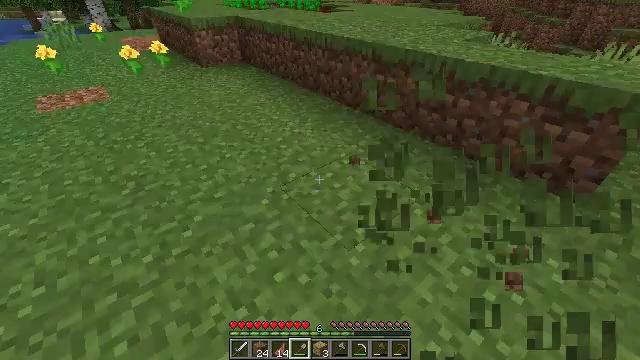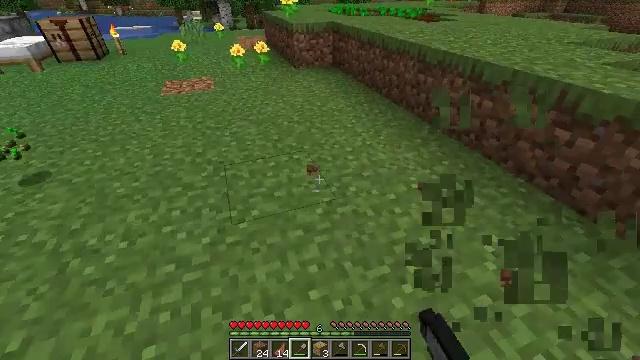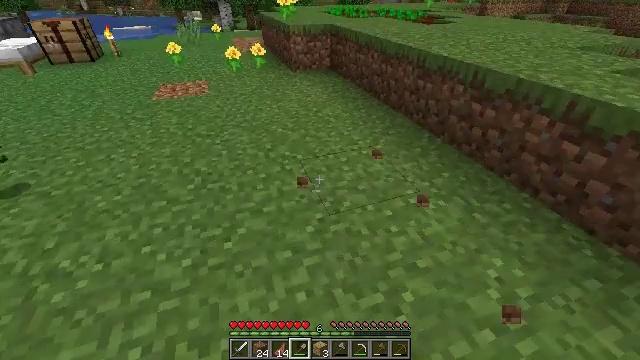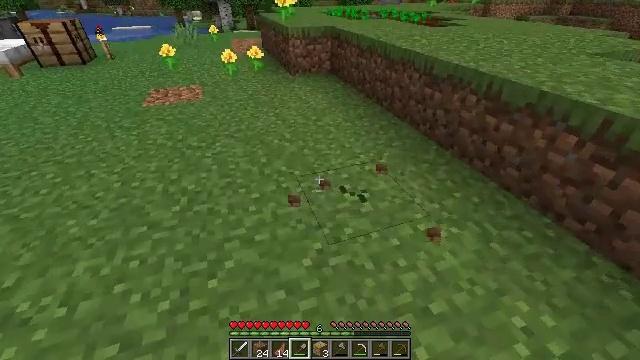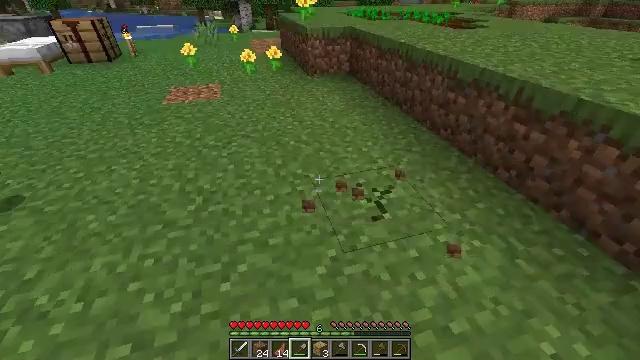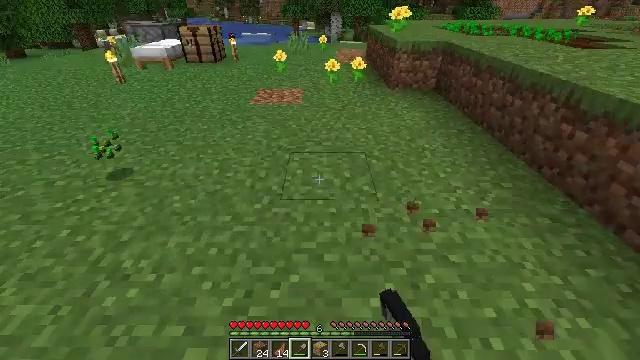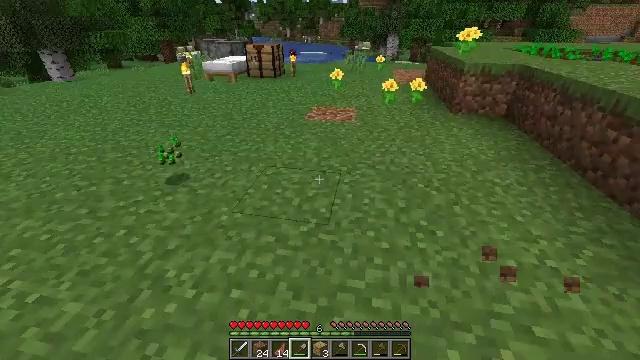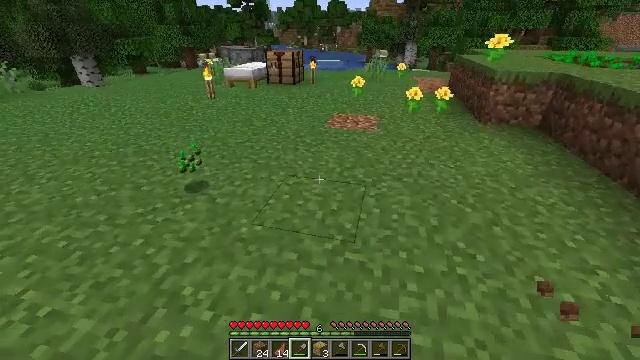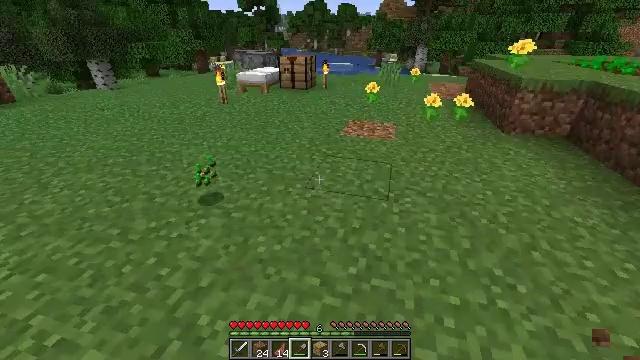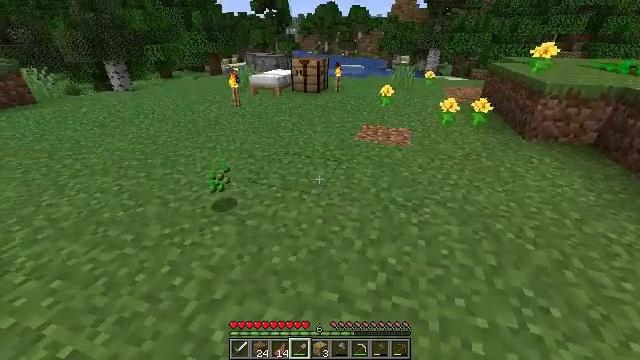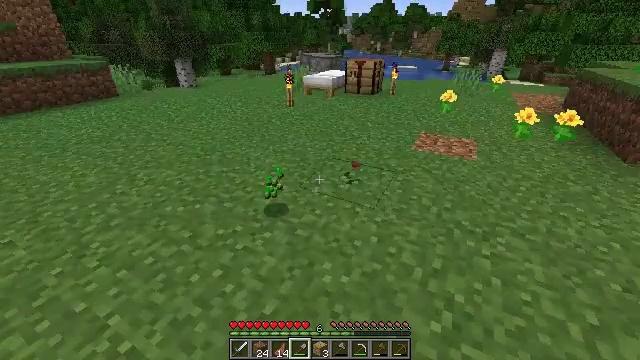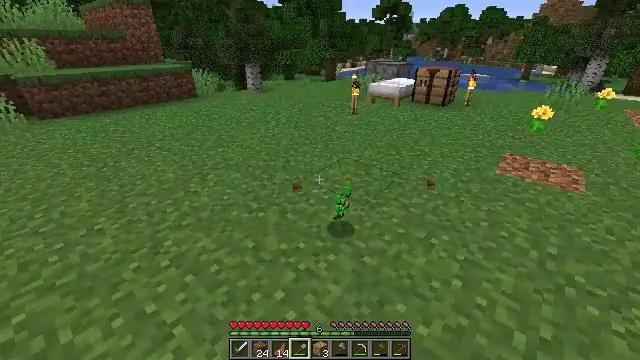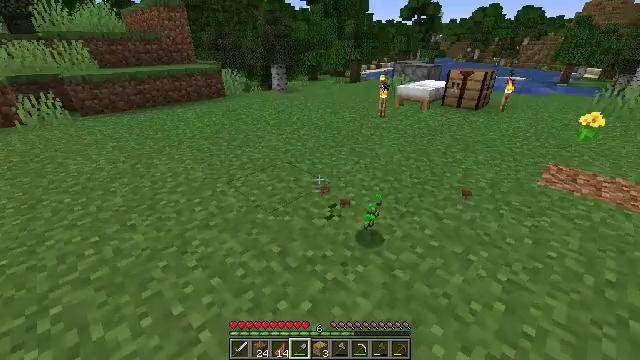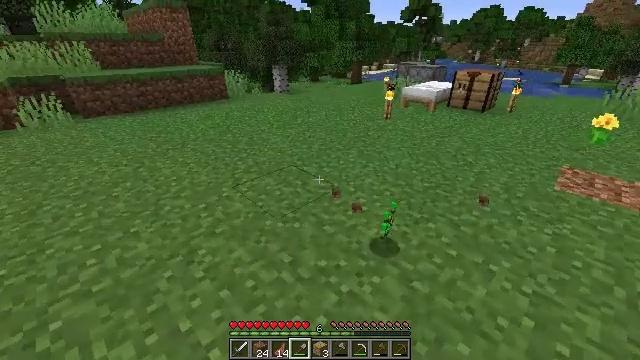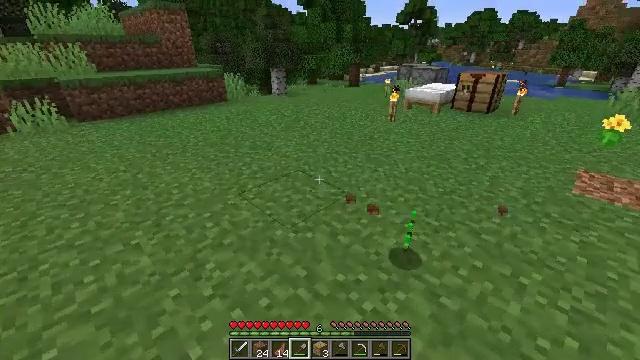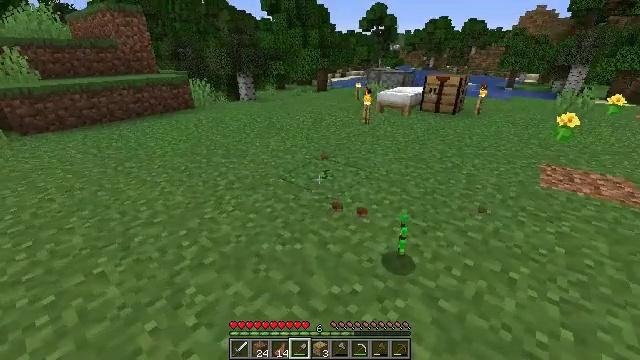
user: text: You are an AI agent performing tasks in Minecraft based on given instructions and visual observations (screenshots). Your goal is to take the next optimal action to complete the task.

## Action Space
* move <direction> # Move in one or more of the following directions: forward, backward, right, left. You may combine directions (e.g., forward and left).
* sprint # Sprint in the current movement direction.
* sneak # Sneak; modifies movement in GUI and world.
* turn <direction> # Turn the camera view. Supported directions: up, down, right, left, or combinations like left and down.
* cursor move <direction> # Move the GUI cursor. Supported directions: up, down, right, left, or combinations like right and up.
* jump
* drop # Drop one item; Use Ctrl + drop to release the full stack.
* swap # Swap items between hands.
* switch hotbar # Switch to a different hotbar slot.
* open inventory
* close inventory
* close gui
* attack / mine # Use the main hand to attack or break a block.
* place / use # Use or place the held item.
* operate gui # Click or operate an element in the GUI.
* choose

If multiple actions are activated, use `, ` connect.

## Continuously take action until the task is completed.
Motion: motion action
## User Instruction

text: Mine the dandelion from the ground.
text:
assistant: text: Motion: move forward, turn left and up, attack / mine
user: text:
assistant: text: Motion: move forward, attack / mine
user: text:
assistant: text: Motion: move forward and move left, attack / mine
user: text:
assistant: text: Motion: move forward and move left, turn left, attack / mine
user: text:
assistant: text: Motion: move forward and move left, turn left and up
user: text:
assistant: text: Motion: move forward and move left, turn left and up
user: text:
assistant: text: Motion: move forward and move left, turn left and up
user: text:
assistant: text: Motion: move forward and move left, turn left
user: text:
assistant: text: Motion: move forward and move left, turn left
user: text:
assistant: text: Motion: move forward and move left, turn left, attack / mine
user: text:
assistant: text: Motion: move forward and move left, turn left and up, attack / mine
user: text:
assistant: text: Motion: move forward and move left, turn left, attack / mine
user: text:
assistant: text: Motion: move forward and move left
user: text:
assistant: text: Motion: move forward and move left
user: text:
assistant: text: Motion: move forward and move left, turn right, attack / mine
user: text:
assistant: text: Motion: move forward, turn right and up, attack / mine
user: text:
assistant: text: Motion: move forward, turn right and up
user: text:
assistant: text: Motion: move forward, turn right and up
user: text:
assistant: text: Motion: move forward, turn right
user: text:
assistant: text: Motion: move forward, attack / mine
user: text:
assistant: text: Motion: move forward, attack / mine
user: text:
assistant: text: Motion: move forward, attack / mine
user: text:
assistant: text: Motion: move forward, turn right
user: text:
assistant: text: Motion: move forward, turn right
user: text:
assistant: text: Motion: move forward, turn right
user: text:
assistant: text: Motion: move forward, turn right
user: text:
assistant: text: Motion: move forward, turn right, attack / mine
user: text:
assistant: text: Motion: move forward, turn right, attack / mine
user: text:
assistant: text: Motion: move forward
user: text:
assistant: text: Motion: move forward, attack / mine